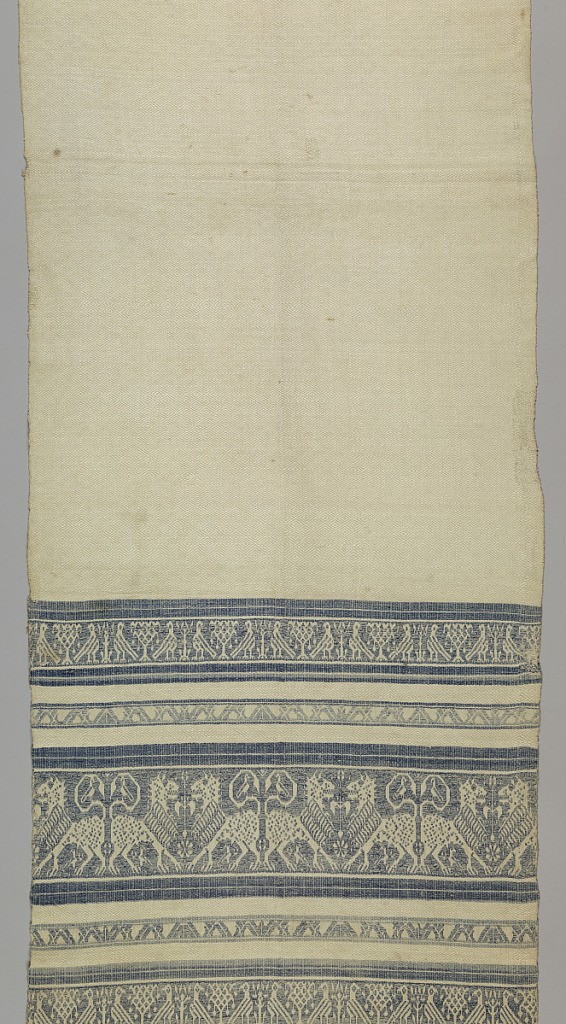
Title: Towel
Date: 16th–18th century
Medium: linen, cotton Technique: plain weave with continuous supplementary weft; bird's eye twill weave
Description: Perugia-type towel with bands of blue patterning at each end of a white field. Pattern bands, same at both ends starting from the bottom, have birds separated by trees and confronted lions separated by guard borders of arrow heads.